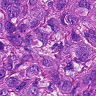
Metastatic tissue present: yes